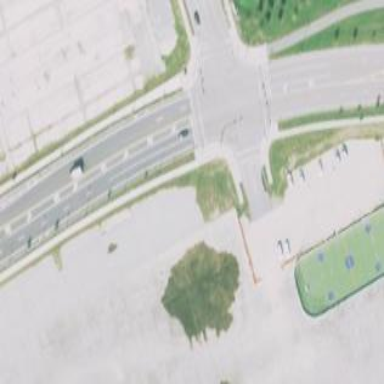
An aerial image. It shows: Parking area with surface.